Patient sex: M
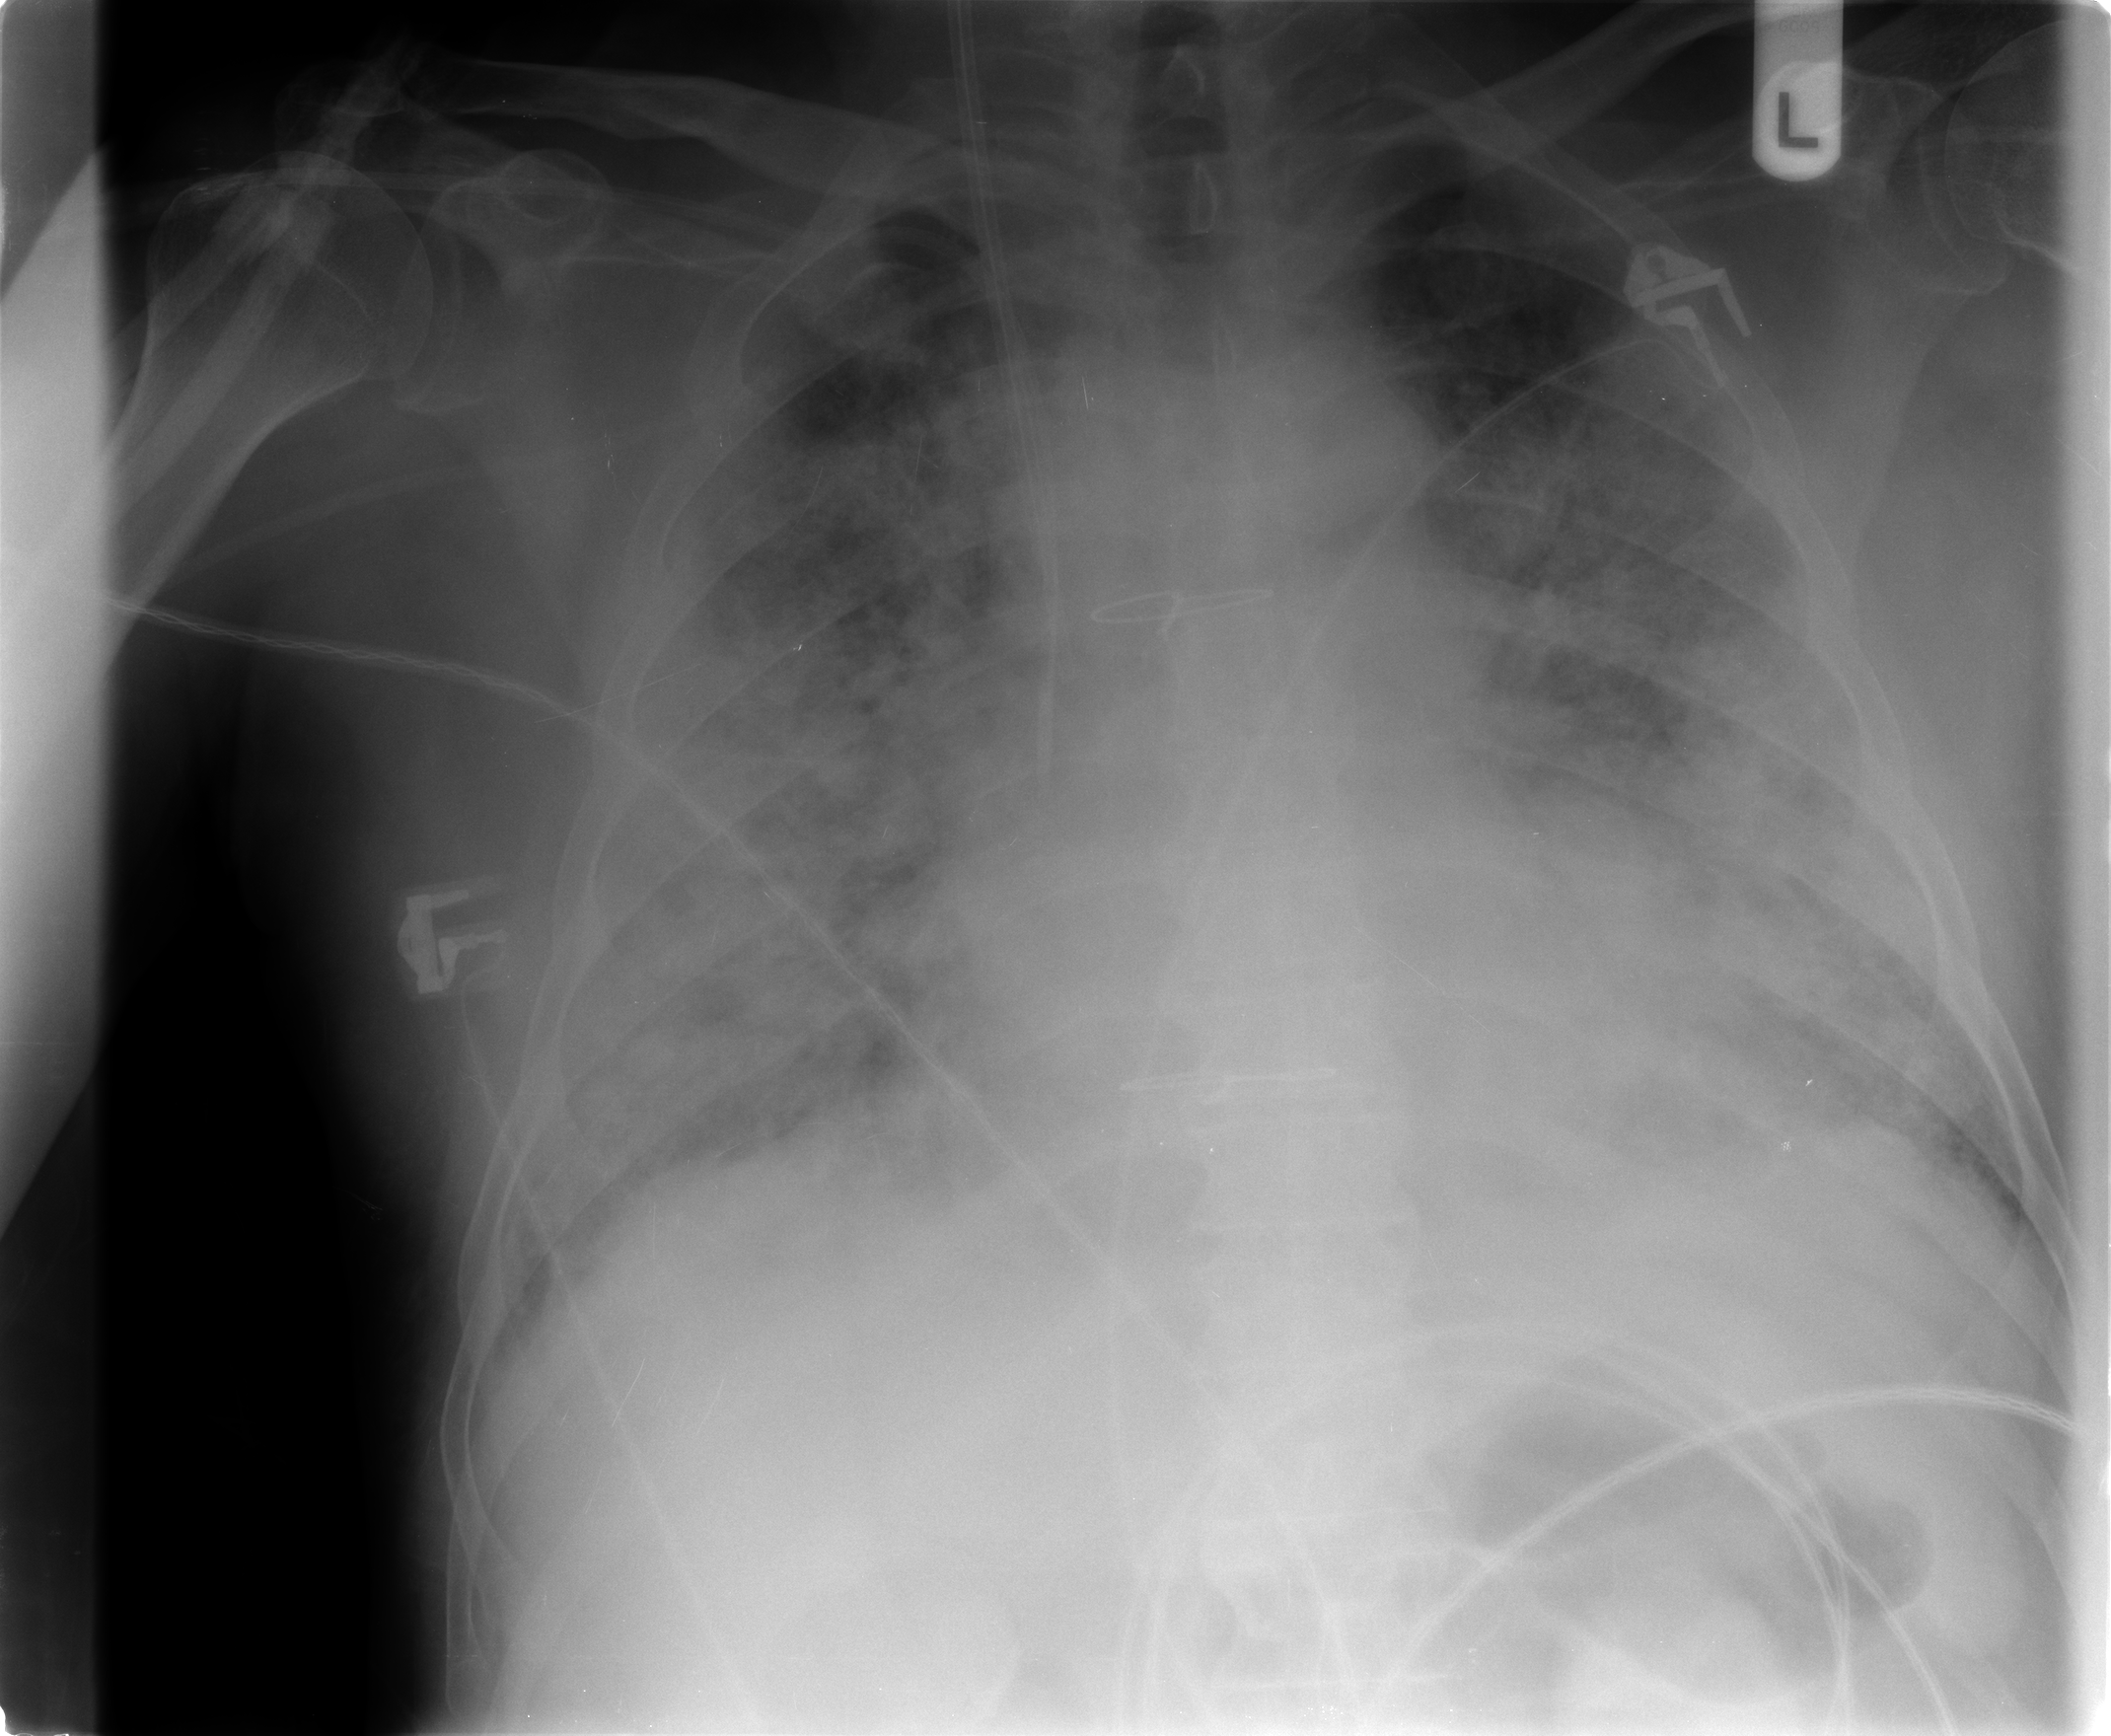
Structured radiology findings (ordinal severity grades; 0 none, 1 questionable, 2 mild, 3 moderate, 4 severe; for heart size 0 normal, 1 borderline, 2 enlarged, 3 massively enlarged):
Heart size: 0
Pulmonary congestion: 0
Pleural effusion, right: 1
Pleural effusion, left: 1
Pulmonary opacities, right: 4
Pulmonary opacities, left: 4
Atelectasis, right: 4
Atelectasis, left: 4